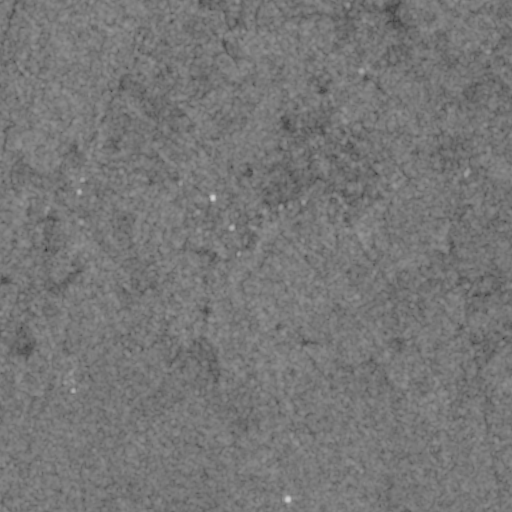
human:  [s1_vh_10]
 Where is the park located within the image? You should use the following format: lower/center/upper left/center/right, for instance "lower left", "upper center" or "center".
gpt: The park is located in the lower right of the image.
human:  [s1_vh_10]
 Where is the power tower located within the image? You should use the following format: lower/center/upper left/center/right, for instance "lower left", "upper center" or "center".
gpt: The power tower is located in the lower left of the image.
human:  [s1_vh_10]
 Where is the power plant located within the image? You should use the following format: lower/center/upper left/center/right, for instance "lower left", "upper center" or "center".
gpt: There is no power plant in the image.

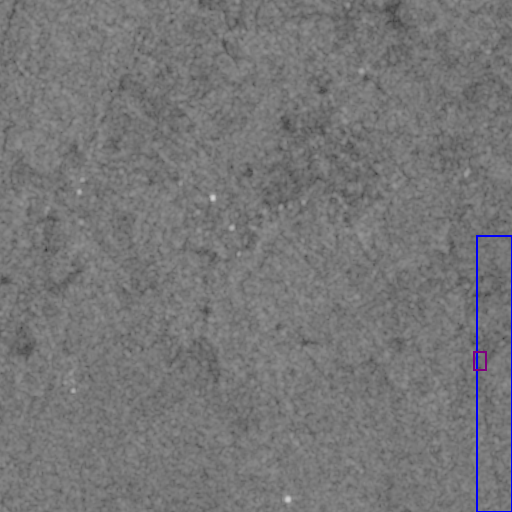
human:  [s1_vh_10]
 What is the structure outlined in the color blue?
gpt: The structure outlined in blue is a crop field.
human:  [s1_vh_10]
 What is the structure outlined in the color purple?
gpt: The structure outlined in purple is a park.
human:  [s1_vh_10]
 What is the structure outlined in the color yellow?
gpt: There is no yellow outline.